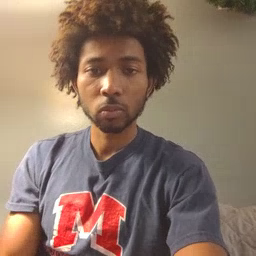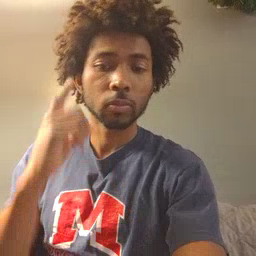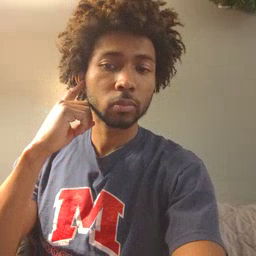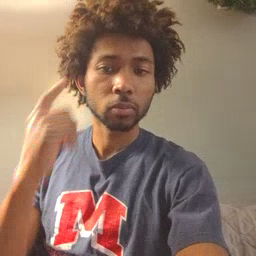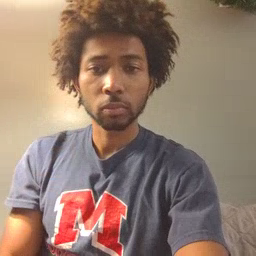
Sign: hear